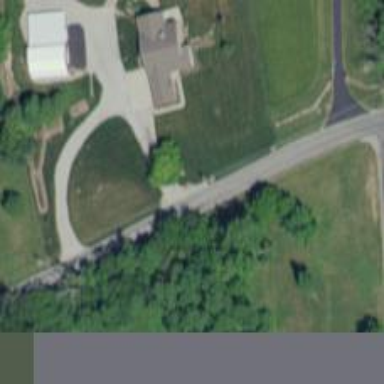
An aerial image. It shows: Driveway leading to service road.